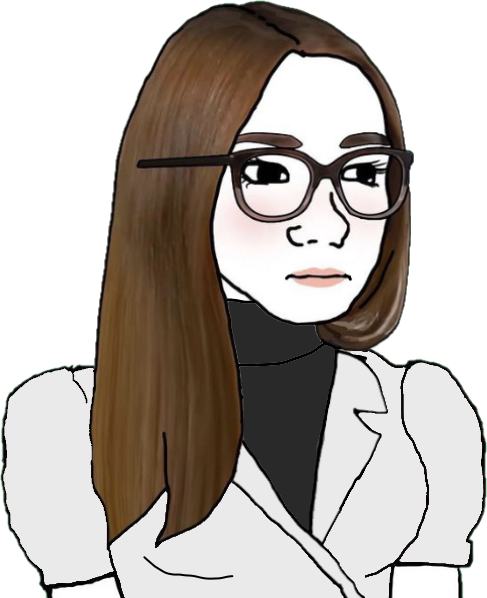
Label: 5_Trad_Wife